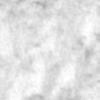
Label: no_change